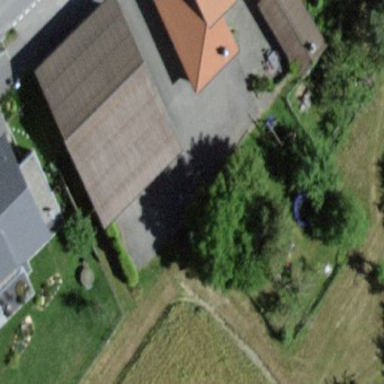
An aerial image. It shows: Shed.